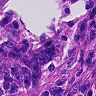
Metastatic tissue present: yes